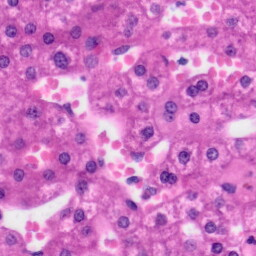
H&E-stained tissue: Liver